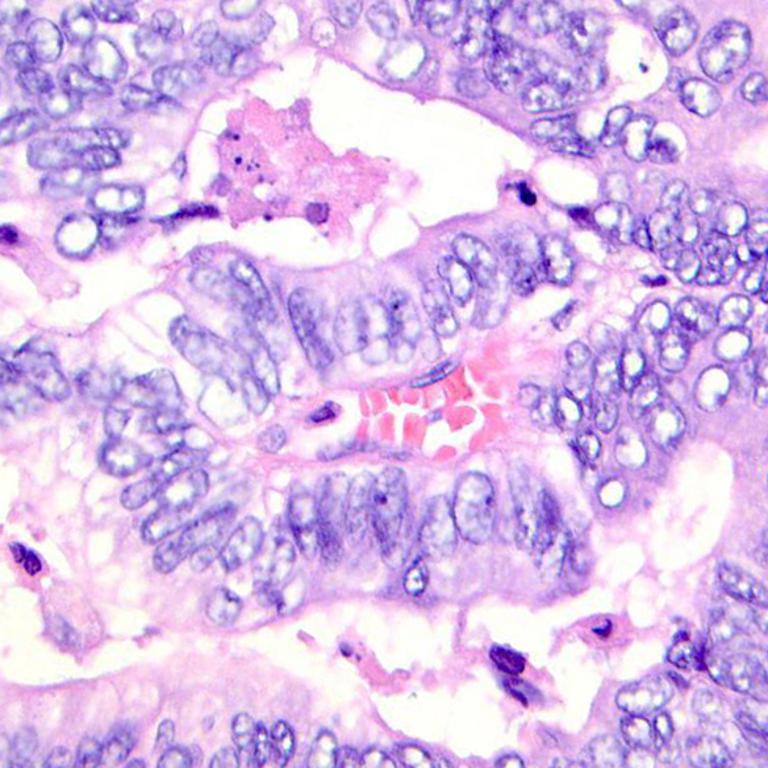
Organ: colon
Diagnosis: adenocarcinomas